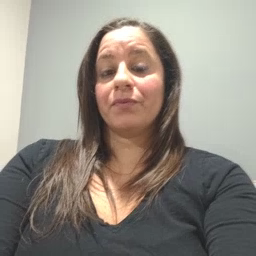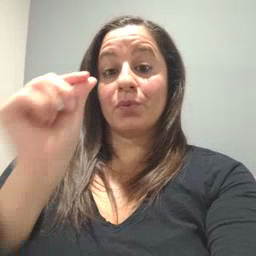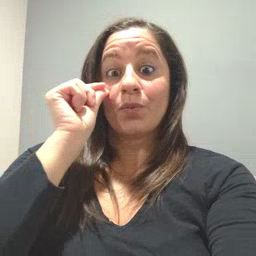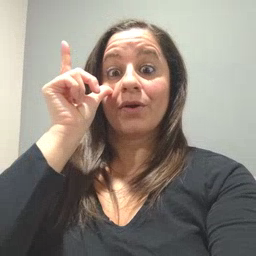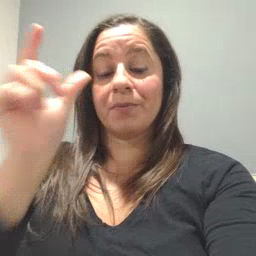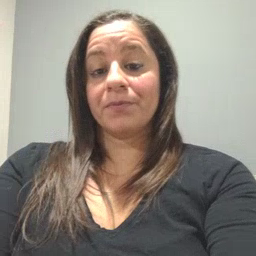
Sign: awake